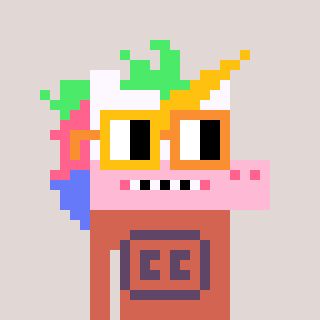
a pixel art character with square yellow and orange glasses, a unicorn-shaped head and a peachy-colored body on a warm background